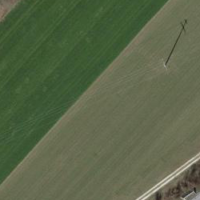
EUNIS habitat code: 52
Species observed at this site:
Pholidoptera griseoaptera